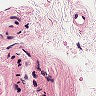
Metastatic tissue present: no